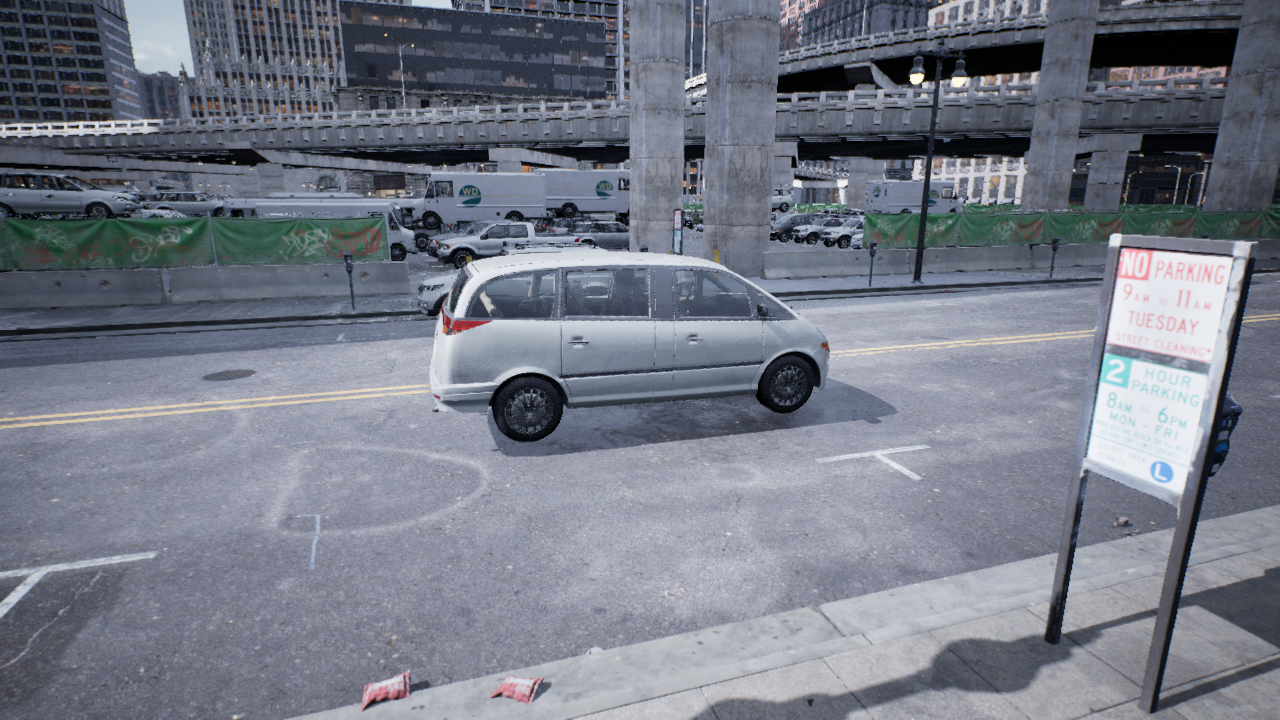
Venue: downtown
Lighting: overcast
Vehicle rig: minivan